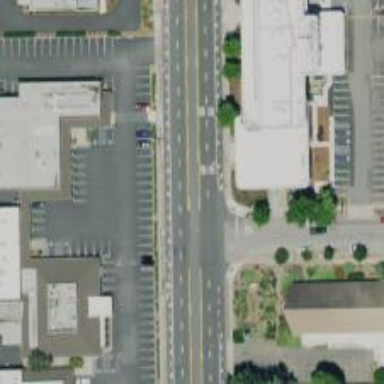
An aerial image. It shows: Solid stop line on the road marking.